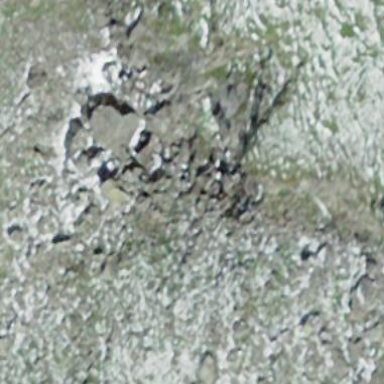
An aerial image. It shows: Natural scree.